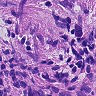
Metastatic tissue present: yes